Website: lowes
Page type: stored-credit-cards
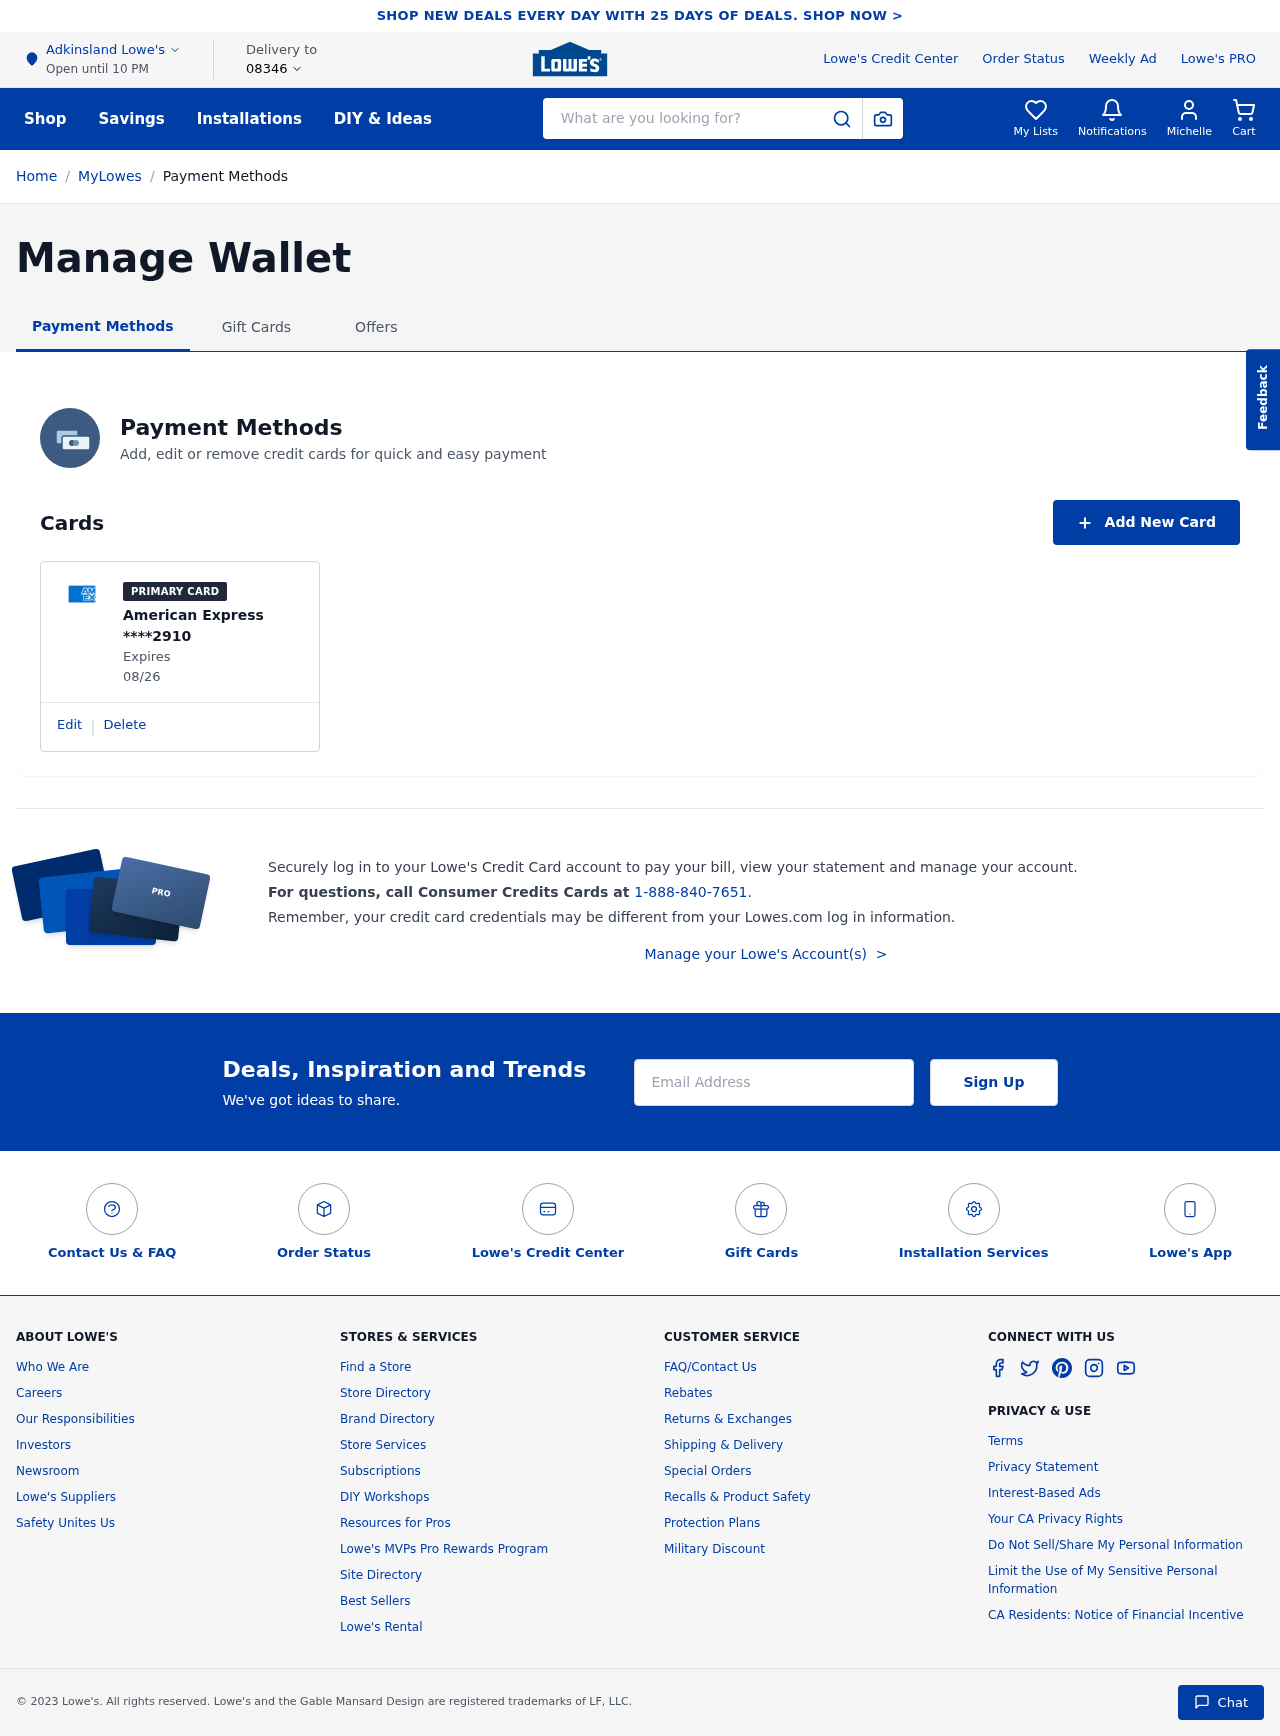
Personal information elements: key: PII_CARD_EXPIRY
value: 08/26
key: PII_CARD_LAST4
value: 2910
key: PII_CARD_TYPE
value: American Express
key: PII_CITY
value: Adkinsland
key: PII_EMAIL
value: michelle_fry@hotmail.com
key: PII_FIRSTNAME
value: Michelle
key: PII_POSTCODE
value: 08346
Search elements: key: HEADER_SEARCH
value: What are you looking for?